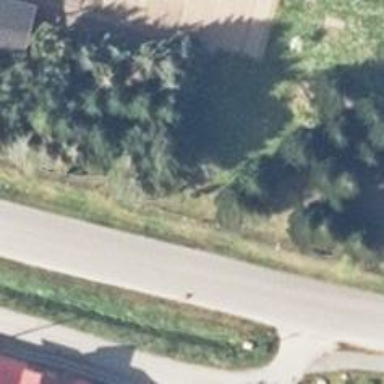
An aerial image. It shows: Row of evergreen trees with needle-leaved foliage.